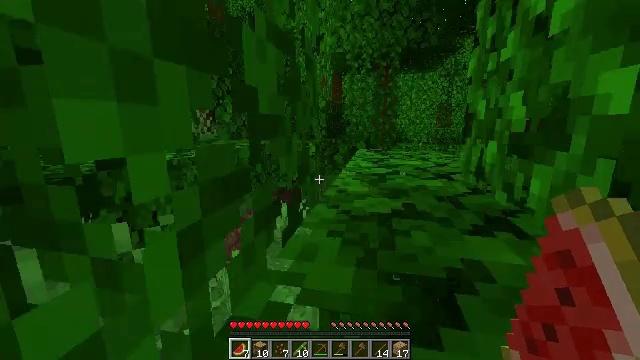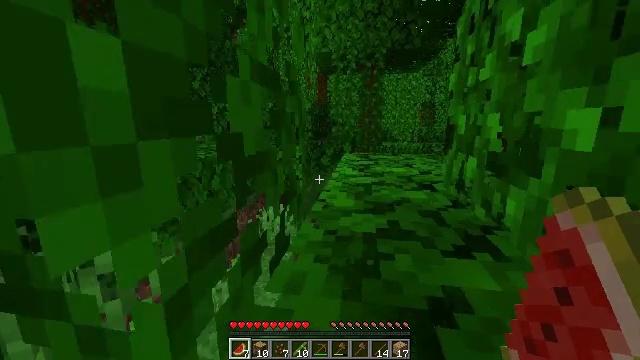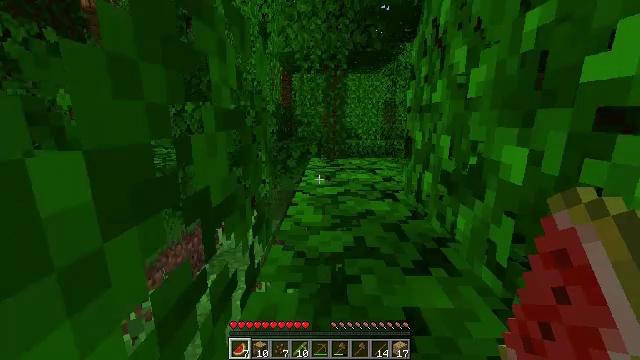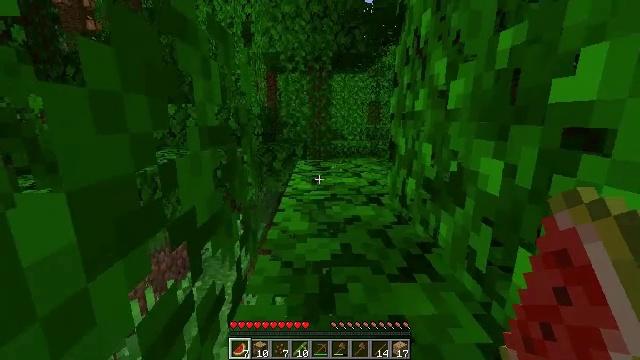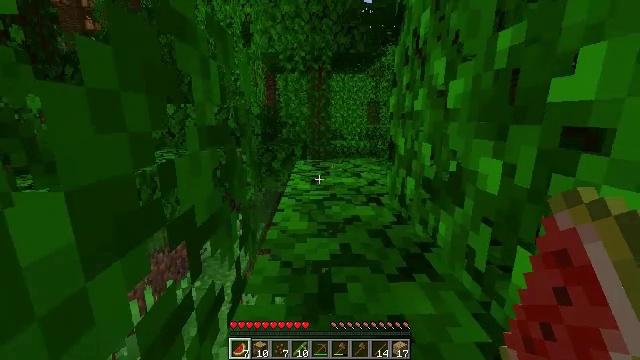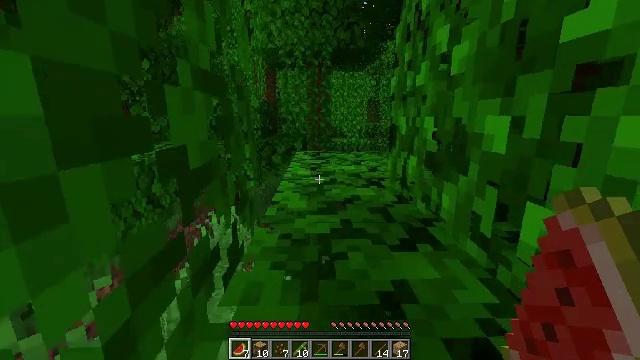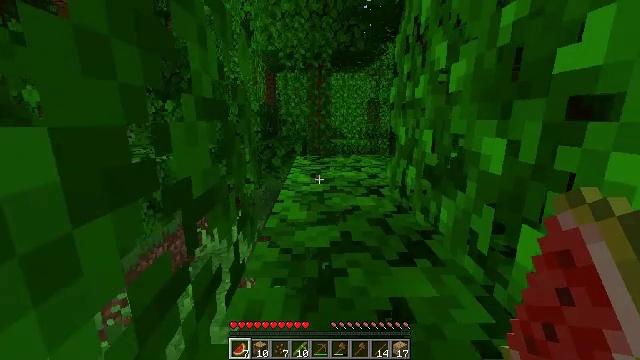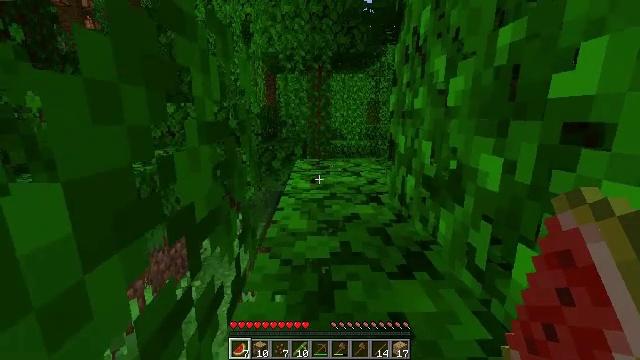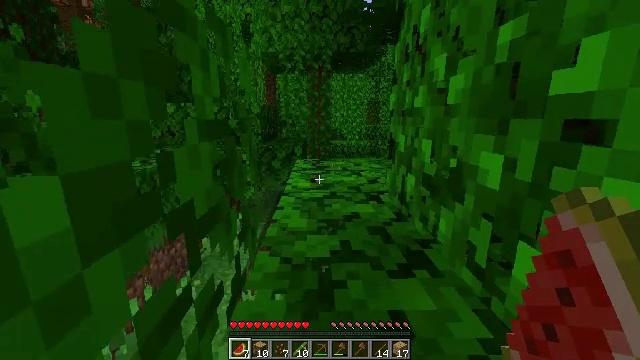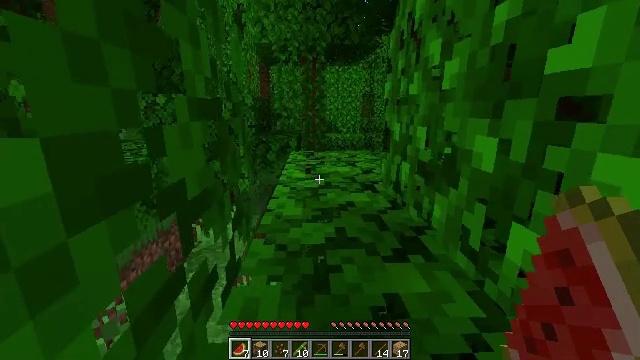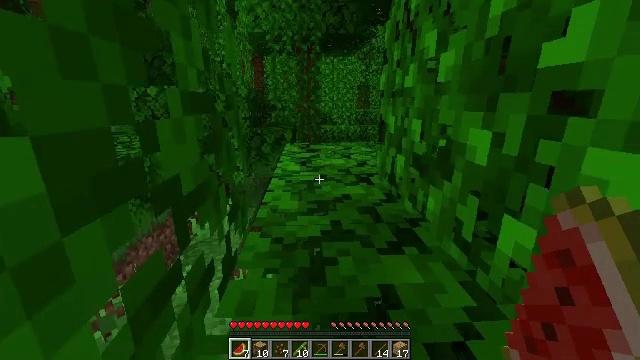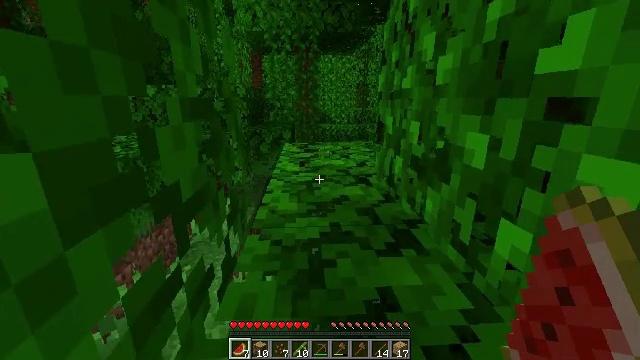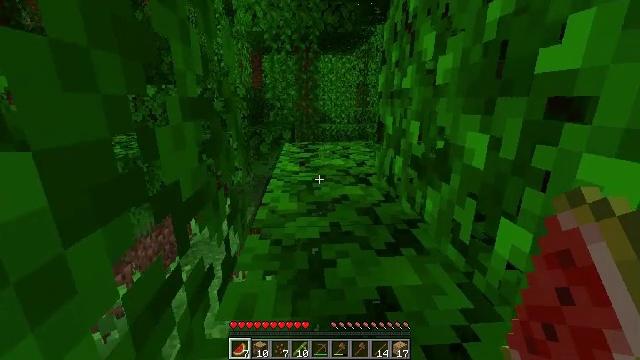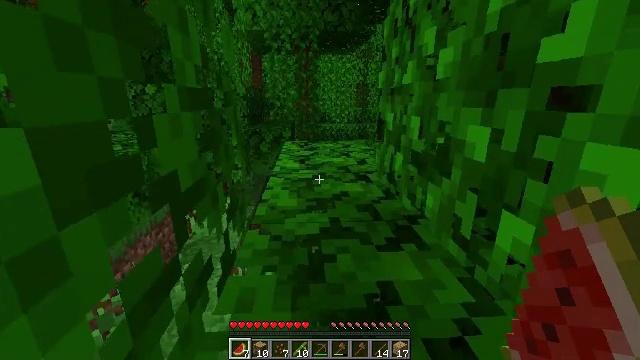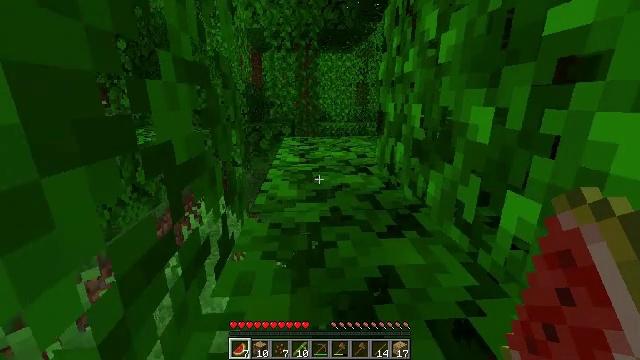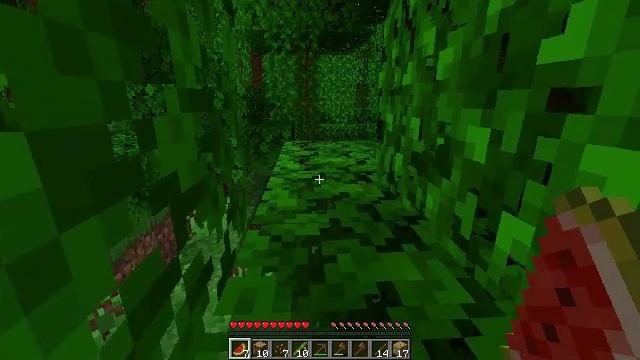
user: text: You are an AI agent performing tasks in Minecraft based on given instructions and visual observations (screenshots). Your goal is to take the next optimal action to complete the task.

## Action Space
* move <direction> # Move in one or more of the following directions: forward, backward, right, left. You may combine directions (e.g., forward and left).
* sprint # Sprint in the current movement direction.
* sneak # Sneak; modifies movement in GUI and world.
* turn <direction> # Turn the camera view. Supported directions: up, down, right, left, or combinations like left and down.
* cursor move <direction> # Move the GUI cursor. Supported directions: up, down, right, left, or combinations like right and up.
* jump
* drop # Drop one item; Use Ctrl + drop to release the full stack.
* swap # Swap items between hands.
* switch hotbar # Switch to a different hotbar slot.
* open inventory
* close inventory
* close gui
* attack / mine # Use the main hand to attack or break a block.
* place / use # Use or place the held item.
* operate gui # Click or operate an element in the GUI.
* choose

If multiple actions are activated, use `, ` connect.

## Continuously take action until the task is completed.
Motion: motion action
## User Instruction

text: Collect jungle leaves by breaking them.
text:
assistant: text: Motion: move forward and move left, turn right
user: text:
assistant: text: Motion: move forward and move left, turn right
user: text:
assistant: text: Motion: move forward and move left, turn right
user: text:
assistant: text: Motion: move forward and move left
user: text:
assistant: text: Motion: move forward and move left
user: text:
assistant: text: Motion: move forward and move left
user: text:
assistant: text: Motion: move forward
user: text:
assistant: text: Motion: move forward
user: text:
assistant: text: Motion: move forward, turn right and down
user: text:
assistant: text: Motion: move forward, turn right and down
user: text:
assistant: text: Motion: move forward
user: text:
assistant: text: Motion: move forward
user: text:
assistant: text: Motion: move forward
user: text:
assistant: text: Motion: move forward, jump
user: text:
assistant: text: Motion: move forward, jump
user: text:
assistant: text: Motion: move forward, jump
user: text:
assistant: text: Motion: move forward, jump
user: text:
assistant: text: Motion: move forward, jump
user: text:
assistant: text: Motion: move forward, jump
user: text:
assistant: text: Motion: move forward
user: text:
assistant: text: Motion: move forward
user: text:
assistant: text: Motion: move forward
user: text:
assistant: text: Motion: move forward
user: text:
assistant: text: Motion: move forward
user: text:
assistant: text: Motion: move forward
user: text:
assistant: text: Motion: move forward, jump
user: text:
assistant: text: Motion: move forward, turn right, jump
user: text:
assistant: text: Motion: move forward, jump
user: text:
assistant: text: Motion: move forward and move right, jump
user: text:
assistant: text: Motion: move forward and move right, jump